Question: I've borrowed the following code from Wei-Meng Lee's "Beginning Android Application Development":
'''
import android.content.Context;
import android.database.SQLException;
import android.database.sqlite.SQLiteDatabase;
import android.database.sqlite.SQLiteOpenHelper;
import android.util.Log;
public class DBAdapter {
private static final String TAG = "DBAdapter";
private static final String DATABASE_NAME = "MyDB";
private static final int DATABASE_VERSION = 1;
private static final String DATABASE_CREATE =
"create table contacts (_id integer primary key autoincrement, "
+ "name text not null, email text not null);";
private final Context context;
private DatabaseHelper DBHelper;
private SQLiteDatabase db;
public DBAdapter (Context ctx)
{
this.context = ctx;
DBHelper = new DatabaseHelper(context);
}
private static class DatabaseHelper extends SQLiteOpenHelper
{
DatabaseHelper(Context context)
{
super(context, DATABASE_NAME, null, DATABASE_VERSION);
}
@Override
public void onCreate(SQLiteDatabase db)
{
try {
db.execSQL(DATABASE_CREATE);
} catch (SQLException e) {
e.printStackTrace();
}
}
@Override
public void onUpgrade(SQLiteDatabase db, int oldVersion, int newVersion)
{
Log.w(TAG, "Upgrading database from version " + oldVersion + " to "
+ newVersion + ", which will destroy all old data");
db.execSQL("DROP TABLE IF EXISTS contacts");
onCreate(db);
}
}
}
'''
There's more but I'm trying to simplify.
I get the following errors:
> Description Resource Path Location TypeSyntax error on token ")", { expected after this token DBAdapter.java
at the end of 'onUpgrade'
> Syntax error, insert "}" to complete ClassBody DBAdapter.javaSyntax error, insert "}" to complete ClassBody DBAdapter.java
at the end of 'onCreate'
I'm new to Android apps so could somebody please help me understand these messages?
Here's what Eclipse is displaying:

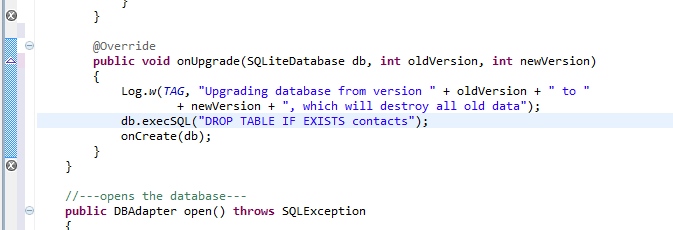
Answer: Those are messages from the compiler telling you that your braces '{}' and/or parentheses '()' are unbalanced in the file. If you copied/pasted this code, make sure you didn't miss a brace at the end or something like that. The code that you've posted looks balanced, so it must be further down in the file.
HTH